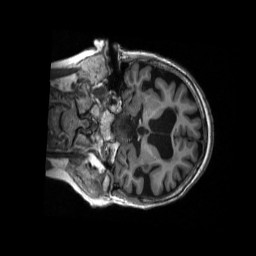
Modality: T1w
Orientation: coronal
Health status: ill
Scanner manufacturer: siemens
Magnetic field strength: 3 T
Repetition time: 2.3 s
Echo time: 0.00298 s